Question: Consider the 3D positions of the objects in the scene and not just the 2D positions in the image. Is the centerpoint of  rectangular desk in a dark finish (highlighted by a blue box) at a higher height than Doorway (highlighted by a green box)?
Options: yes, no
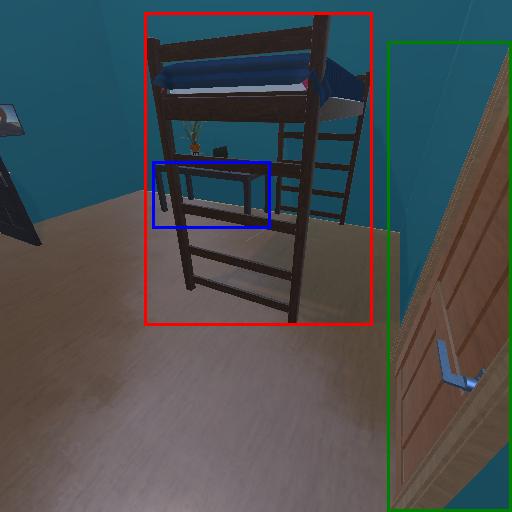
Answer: yes